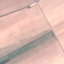
Land use / land cover: AnnualCrop